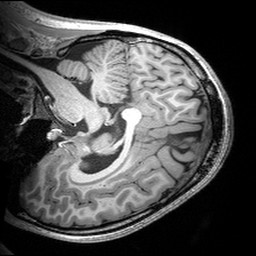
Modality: T1w
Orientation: sagittal
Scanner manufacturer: siemens
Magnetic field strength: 3 T
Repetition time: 2.53 s
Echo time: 0.00299 s